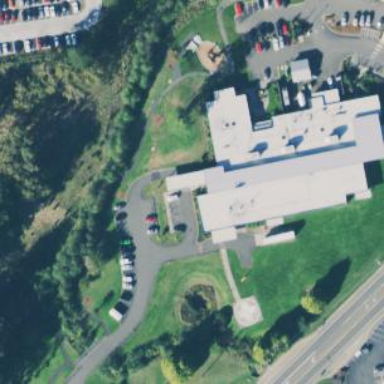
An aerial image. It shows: Hospital building.